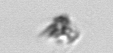
Label: detritus